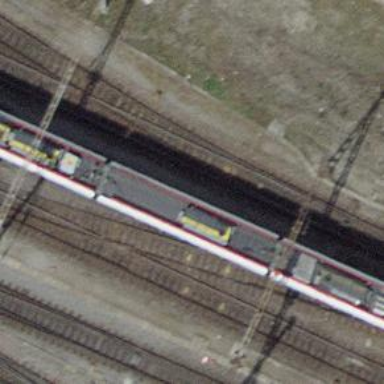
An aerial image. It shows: Single railway track with electrified contact line.